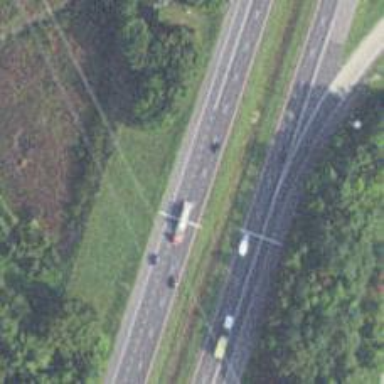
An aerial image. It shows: View of motorway.